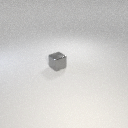
small gray metal cube